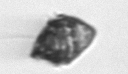
Label: Kryptoperidinium_triquetrum